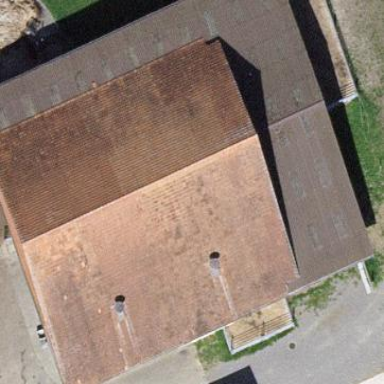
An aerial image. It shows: Farm auxiliary building.